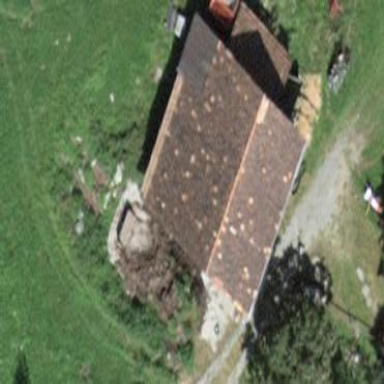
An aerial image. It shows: Barn.